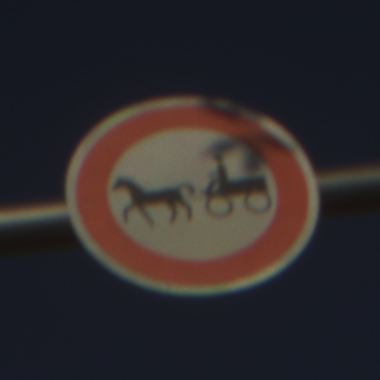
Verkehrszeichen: VerbotGespannfuhrwerke
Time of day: MorningAfternoon
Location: Outdoor (Nature)
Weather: Clear
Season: NotSpecified
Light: Natural